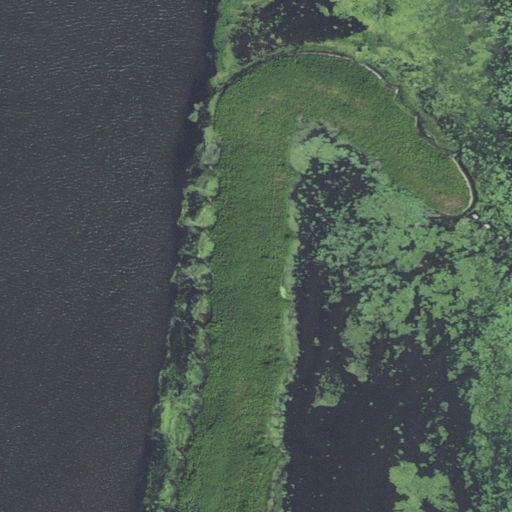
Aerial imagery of island in Wisconsin named Willow Sprig Island containing only open water